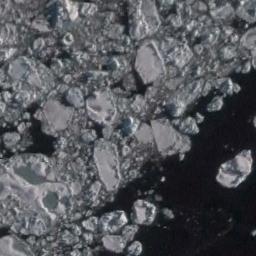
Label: sea_ice